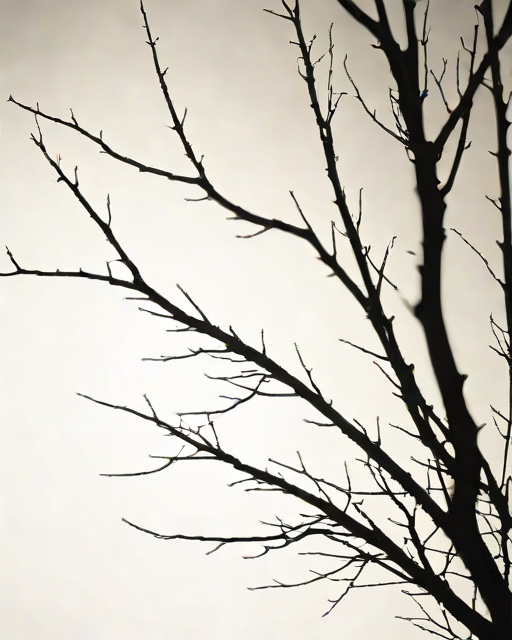
Category: Sympathy